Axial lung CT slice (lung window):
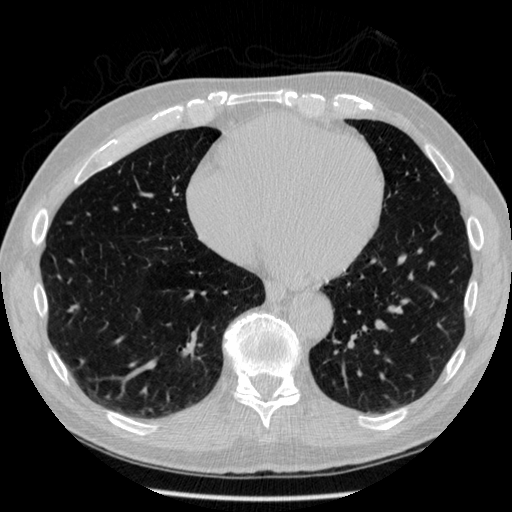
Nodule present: no